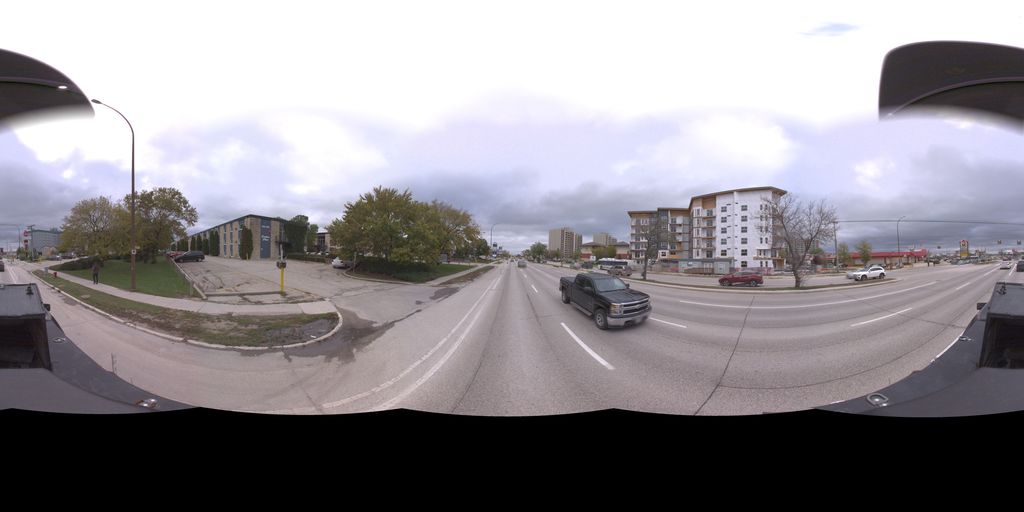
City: winnipeg